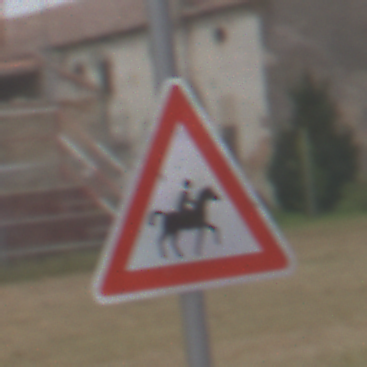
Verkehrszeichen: ReiterLinks
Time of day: Midday
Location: Outdoor (Suburban)
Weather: Overcast
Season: NotSpecified
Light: Natural